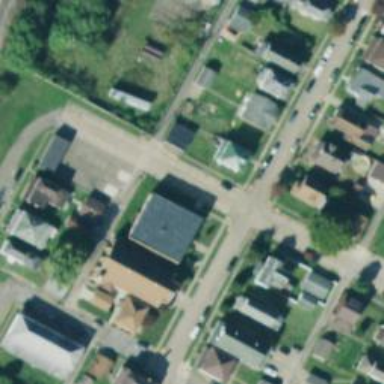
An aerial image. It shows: Alleyway designated as service road.